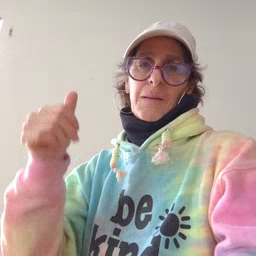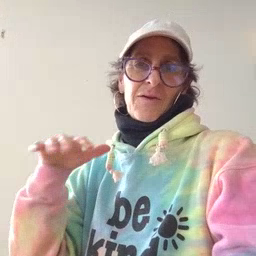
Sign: backyard